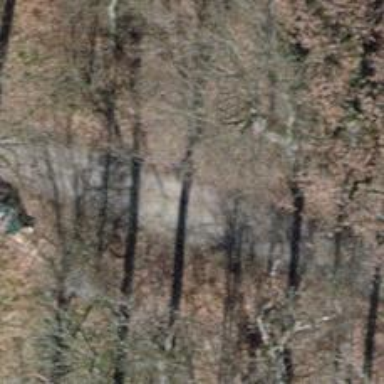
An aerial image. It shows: Pebblestone track with grade2 tracktype.